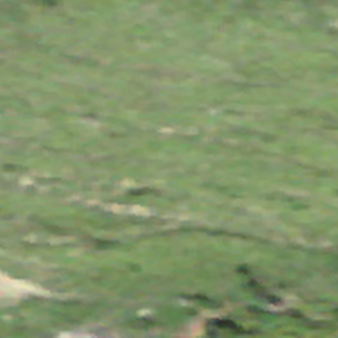
Label: other